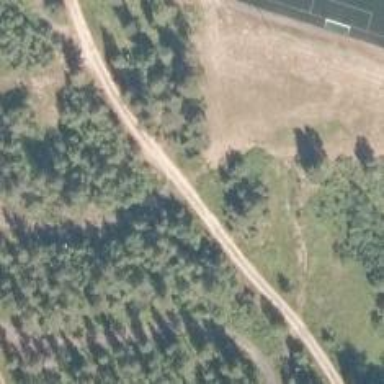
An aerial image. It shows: Advanced nordic skiing path on bridge. The path is groomed for classic and skating styles.